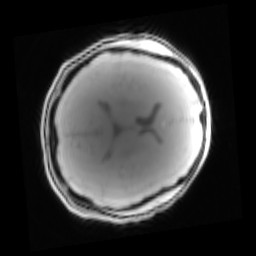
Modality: PDw
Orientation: axial
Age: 19
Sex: female
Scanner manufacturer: siemens
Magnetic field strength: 3 T
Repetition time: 0.25 s
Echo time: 0.00103 s